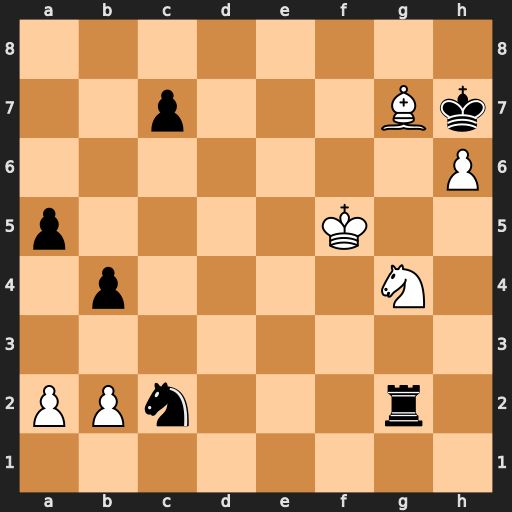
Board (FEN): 8/2p3Bk/7P/p4K2/1p4N1/8/PPn3r1/8
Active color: w
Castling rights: -
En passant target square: -
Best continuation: Nf6#